Question: So I've created this loop to print out a map. It's pretty archaic and I've simplified the code on what images are called - but in essence, for each co-ordinate (X,Y), to create a new picturebox with the relevant image.
I've attempted to create an array of pictureboxes so that each item is unique, but it was the same error.
So the actual issue itself is that I'm only getting one image (the first iteration) to show up every time. I've checked that it's a unique (X,Y) for each iteration, and that it's actually running through multiple iterations - which it is.
So if all of the iterations are definitely being printed out, and they're definitely not on the same location, what on earth is the issue? Many thanks.
'''
For MapY As Integer = 0 To WorldParameter 'This parameter can be between 80 and 800, depending on settings. Is on 80 for testing.
For MapX As Integer = 0 To WorldParameter
Dim BaseTile As PictureBox = New PictureBox
BaseTile.Image = Image.FromFile("C:\Users\CLEO\Documents\Visual Studio 2015\Projects\Corruption\Corruption\mapimage\motorway.png")
BaseTile.Location = New Point(MapX * 10, MapY * 10) 'The image is 10x10; ergo the *10 increment
BaseTile.Visible = True
Me.Controls.Add(BaseTile)
Next
Next
'''

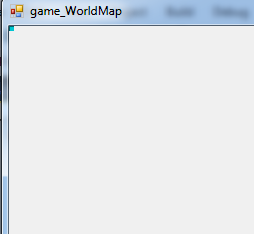
Answer: You're facing an issue of boxes overlapping each other.
Set an explicit 'BaseTile.Size' of 'New Size(10, 10)' (or however big you want your 'PictureBox' objects to be).
You could also (instead) set the 'Width' and 'Height' manually, but that's much less fun.